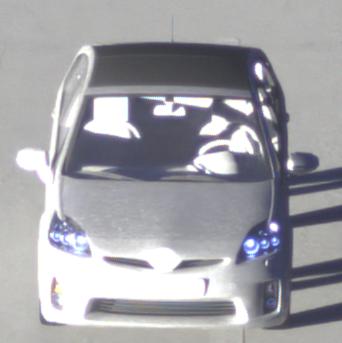
Make: Toyota
Model: Prius 1.5 Hybrid
Detailed model: Prius (HW2)
Model produced from: 2006/03
Model produced until: 2009/06
Doors: 5
Color: white
Road condition: dry road
Daytime: sunrise or sunset
Contrast: high contrast